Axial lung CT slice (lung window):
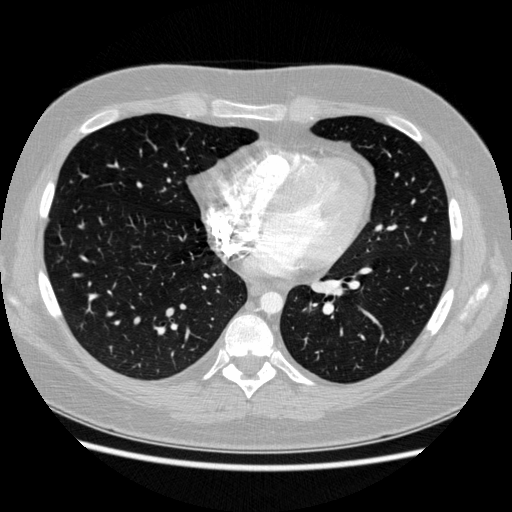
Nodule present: no